Interaction volume radius: 10 \u00c5
Interaction volume height: 10 \u00c5
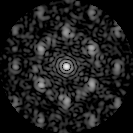
Disorder parameter: 0.5427